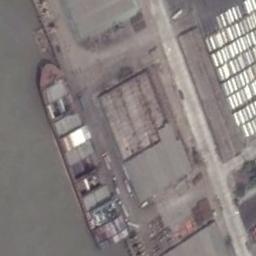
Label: ship